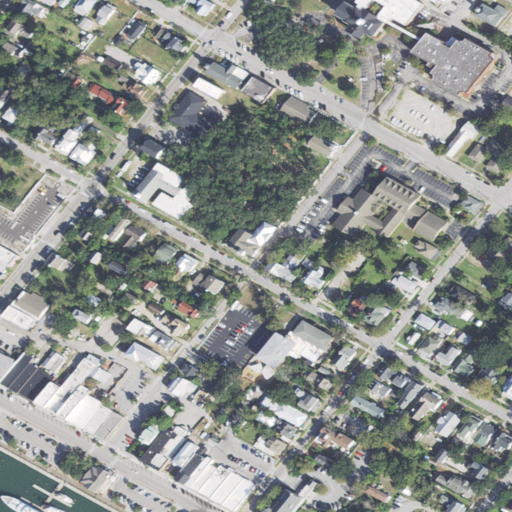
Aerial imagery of bar in North Carolina named Old Burying Grounds containing medium intensity development, high intensity development, low intensity development, open development, open water, barren land, and herbaceous wetlands